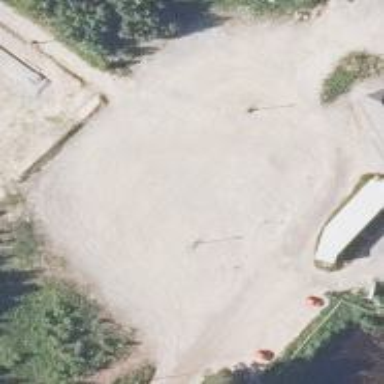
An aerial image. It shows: Parking area.